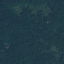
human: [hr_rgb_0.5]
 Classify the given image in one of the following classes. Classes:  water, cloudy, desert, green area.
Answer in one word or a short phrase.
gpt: green area